Question: I'm looking to build a dataset that can be represented as a timeline with gaps. I need quick lookup of a value, so I'm hoping to avoid loops when checking if a value is in a range.
I have a video where I am displaying objects (TimedObject objects) on the view during certain intervals of time. The TimedObjects have intervals designated by an NSRange struct (frameRange), which hold the starting frame and ending frame for the interval. The TimedObjects also have data on the content to be displayed (text, color, position, etc...).
I want to build a data set that holds a set of ranges, illustrated by this timeline...

Where A, B, C, D are TimedObjects with the ranges representing their starting and ending frames.
A call to this dataset would look like this...
'''
NSArray *timeObjectsOnFrame = [timeObjectsModel getTimedObjectsOnFrame:15]; // Returns array containing TimedObject A
NSArray *timeObjectsOnFrame = [timeObjectsModel getTimedObjectsOnFrame:75]; // Returns array containing TimedObject C and D
NSArray *timeObjectsOnFrame = [timeObjectsModel getTimedObjectsOnFrame:30]; // Returns a nil array
'''
So 'getTimedObjectsOnFrame:' will have two tasks...
1) Check if a TimedObject (can be more than one) exists on that frame (in the NSRange frameRange property).
2) If at least one TimedObject exists on that frame, return all of the TimedObjects that have that frame in it's interval.
Each call to 'getTimedObjectsOnFrame:' will loop through all of the TimedObjects (stored in an array). If the frameNumber is in the range of the current timedObject, then add that TimedObject to the array to return after the loop is complete.
'''
- (NSArray *)getTimedObjectsOnFrame:(NSInteger)frameNumber
{
NSMutableArray *tempArray = [NSMutableArray array];
for (TimedObject *timedObject in _timedObjectsArray) {
if (NSLocationInRange(frameNumber, timedObject.frameRange)) {
// This object is in the range, save it to return later.
[tempArray addObject:timedObject];
}
}
if (tempArray.count == 0) {
return nil;
} else {
return [NSArray arrayWithArray:tempArray];
}
}
'''
The clear optimization to make here is to order the TimedObjects by starting frame, and we can kill the loop early if we get to a TimedObject where the TimedObject's starting frame is greater than the frameNumber. However, this will still be at worst O(n).
: How can I create a dataset that will give me the quick lookup I'm looking for and still be able to return multiple values? I'm hoping that I can create something that is lightweight and that represents a timeline like the one above. I'm building this in Objective-C, but pseudocode would be helpful too.
Any suggestions or ideas are appreciated! Let me know if any clarifications need to be made, or if I should provide more info. Thanks!
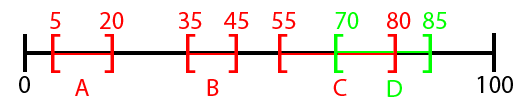
Answer: An answer to what you are searching for is called a <URL>, there are explanations in the Wikipedia.